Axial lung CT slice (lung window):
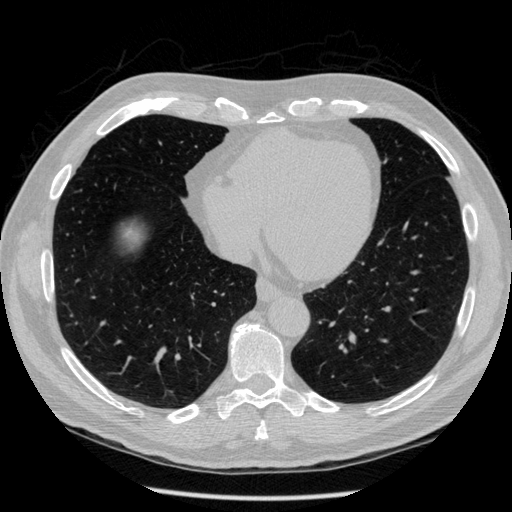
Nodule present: no